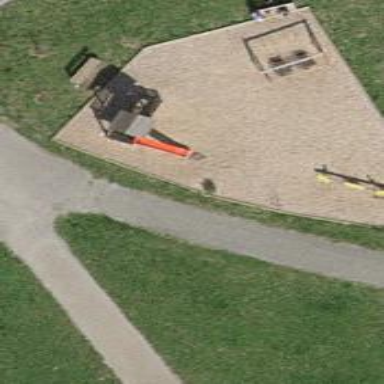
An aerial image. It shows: Playground area for leisure land.